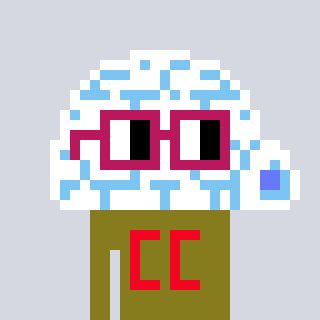
a pixel art character with square dark red glasses, a igloo-shaped head and a gunk-colored body on a cool background